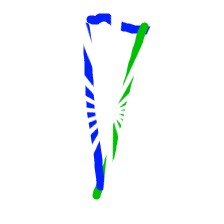
Shape: triangle